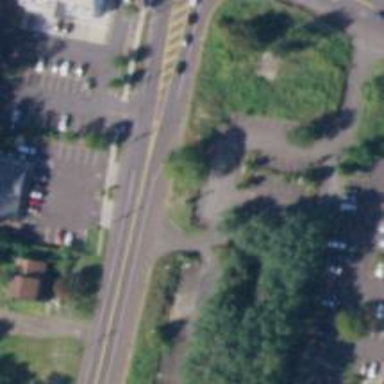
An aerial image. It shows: Secondary road with asphalt surface and sidewalk on the left side.